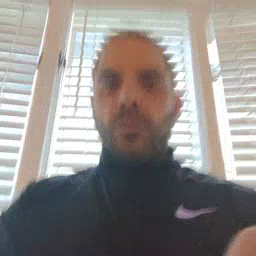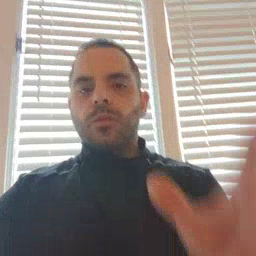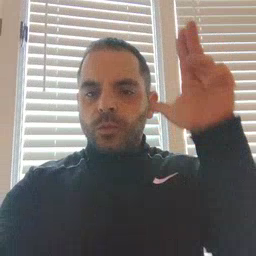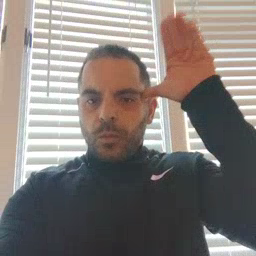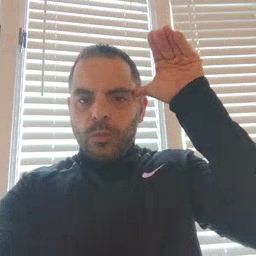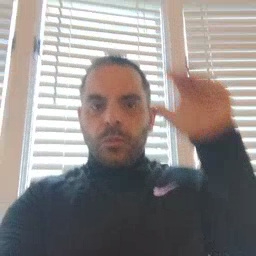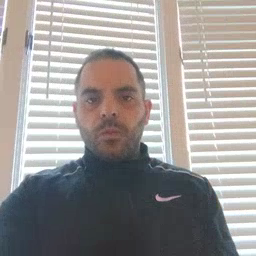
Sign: donkey